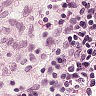
Metastatic tissue present: no